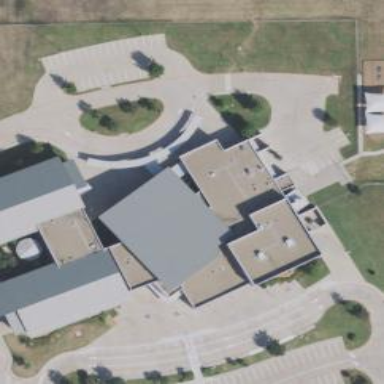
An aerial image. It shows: School.